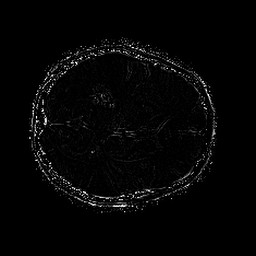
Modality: SWI
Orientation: axial
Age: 70
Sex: female
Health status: ill
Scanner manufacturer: philips
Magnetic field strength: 3 T
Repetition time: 0.031 s